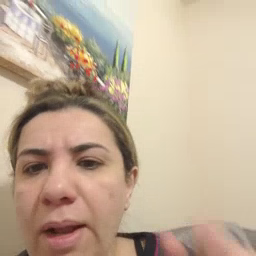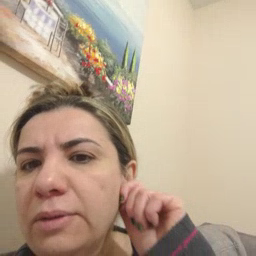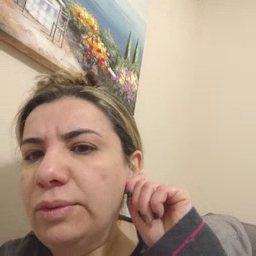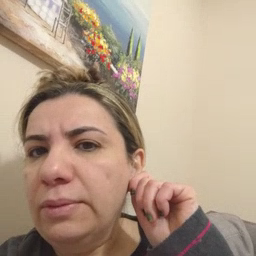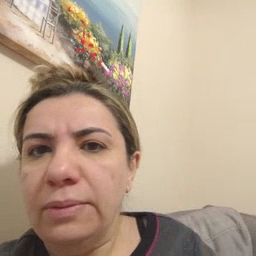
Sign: ear